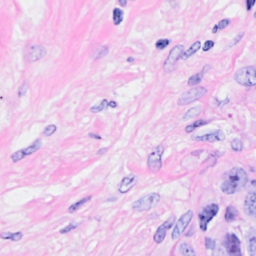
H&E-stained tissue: Breast